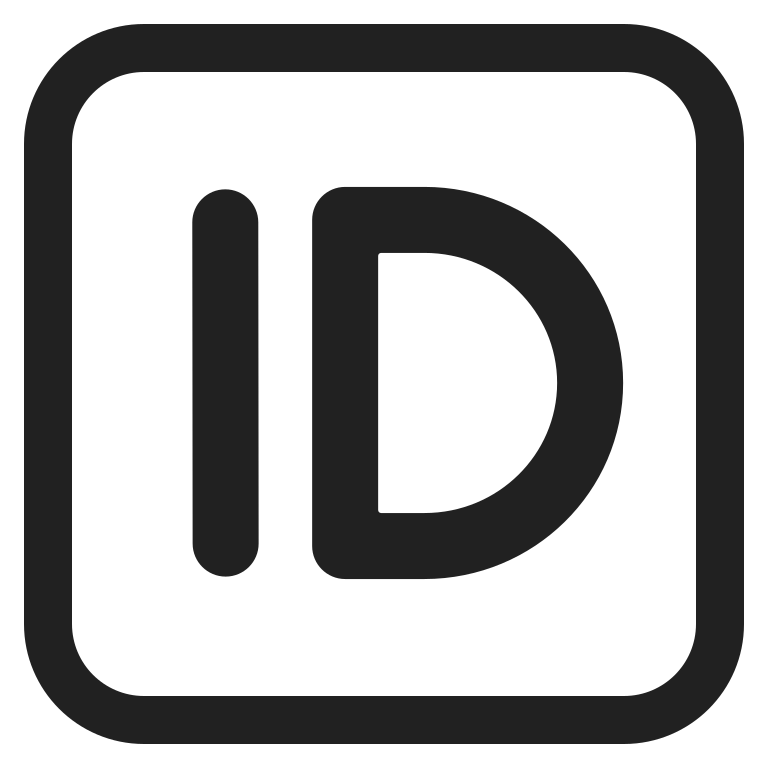
id button high contrast